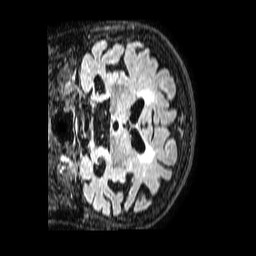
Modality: FLAIR
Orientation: coronal
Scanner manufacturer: philips
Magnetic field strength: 1.5 T
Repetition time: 4.8 s
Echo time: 0.3 s